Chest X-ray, PA view. Patient: 65 years old, sex F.
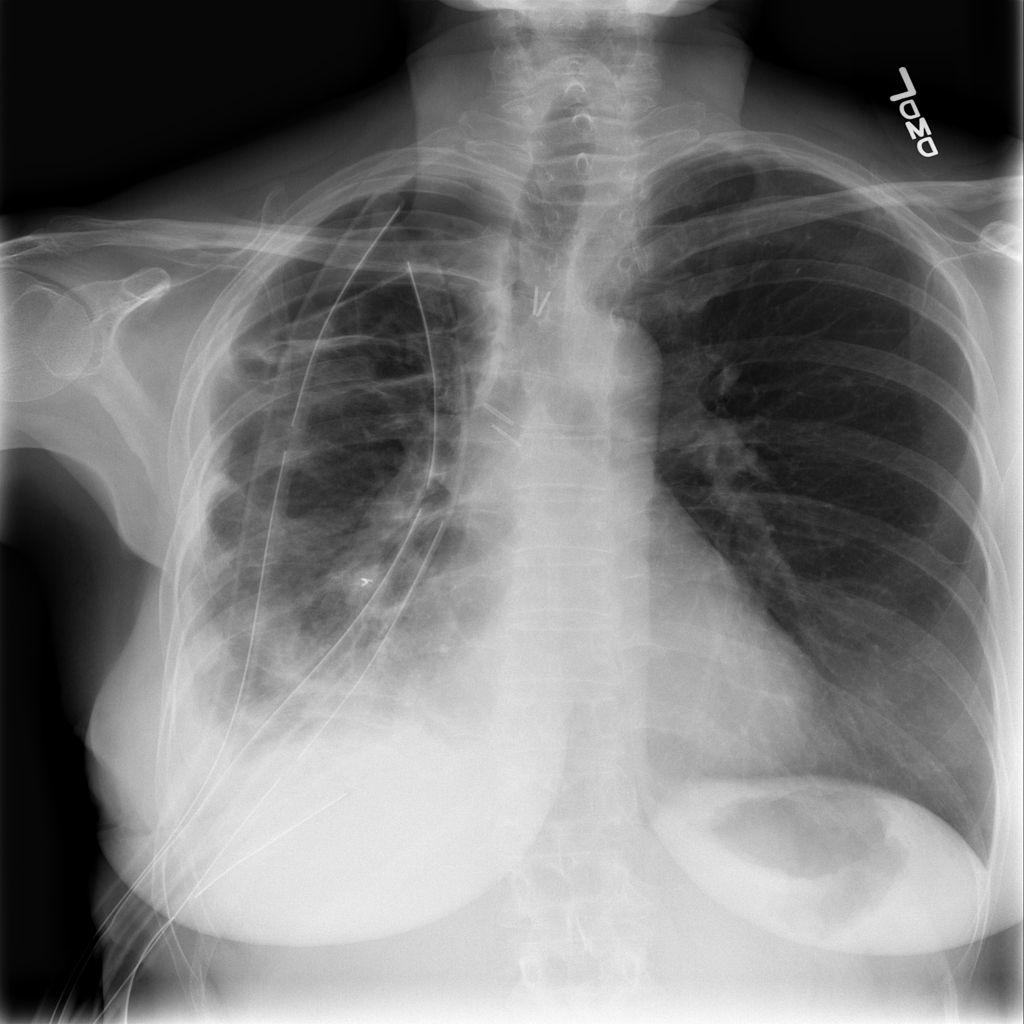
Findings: Pneumothorax